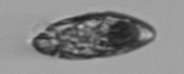
Label: Katodinium_or_Torodinium